Aerial crown-view tile of a tropical tree (Barro Colorado Island, Panama), acquired 20250124:
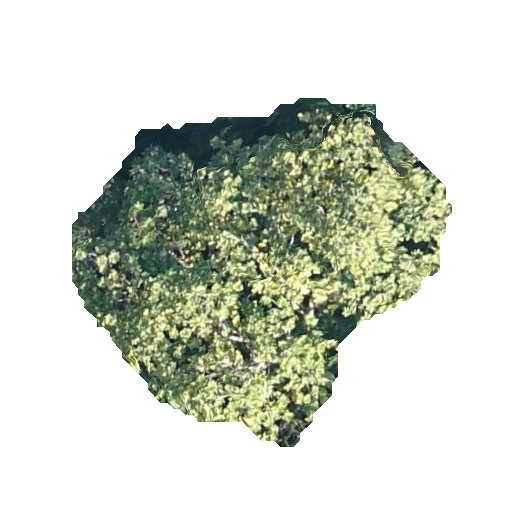
Species: Anacardium excelsum
GBIF accepted scientific name: Anacardium excelsum
Crown area: 129.47 m²